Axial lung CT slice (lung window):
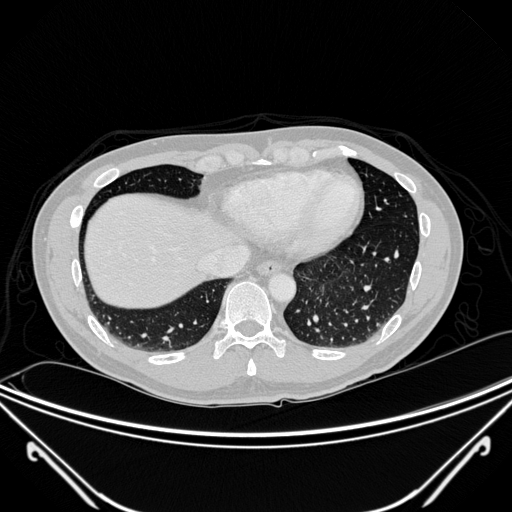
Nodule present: no